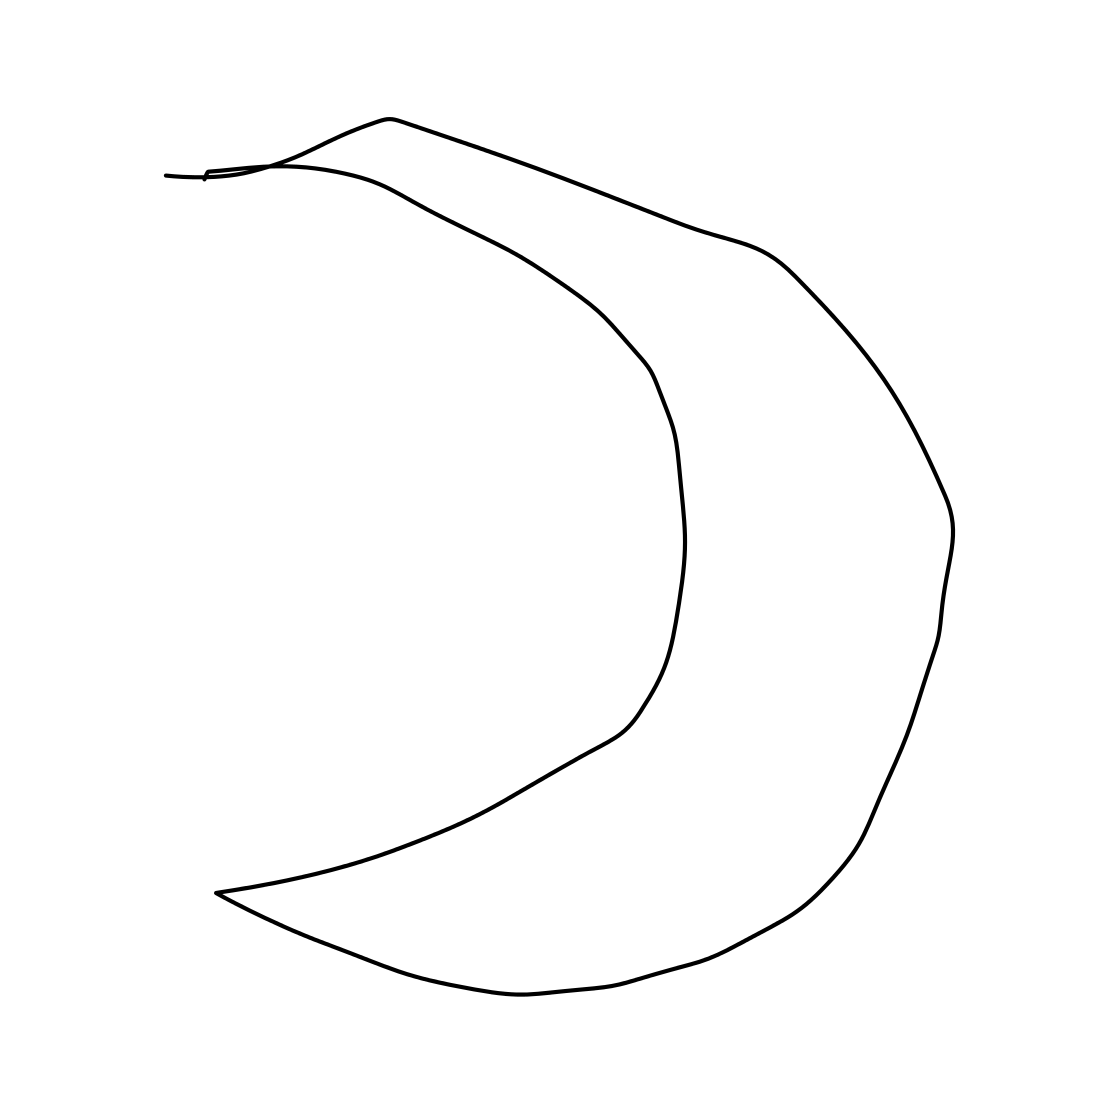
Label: moon